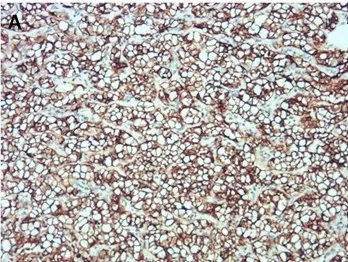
Immunohistochemical staining showing positivity for CAIX, CD10, and Vimentin. (A) CAIX (x200).
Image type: pathology (immunostaining)